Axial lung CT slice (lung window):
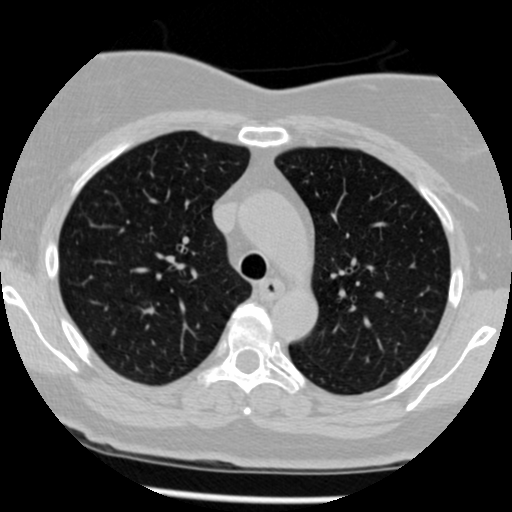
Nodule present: no